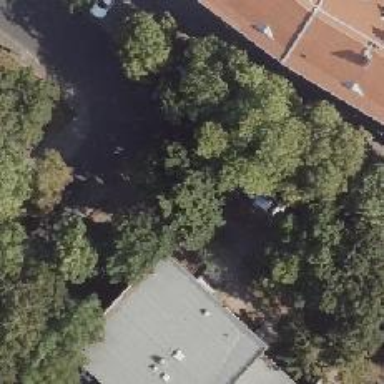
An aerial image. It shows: Avenue of deciduous broadleaved trees.